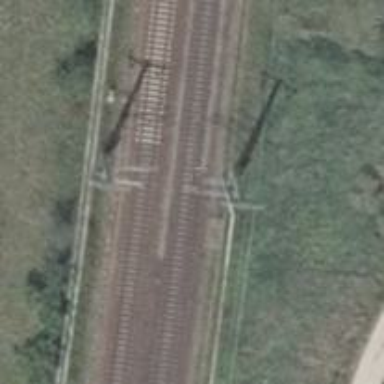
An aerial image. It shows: Power pole.